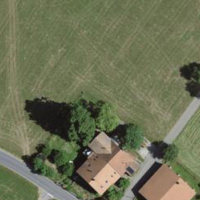
EUNIS habitat code: 52
Species observed at this site:
Sorbus aucuparia